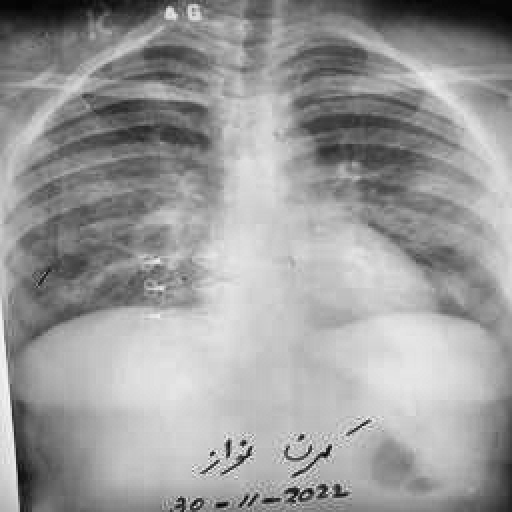
Finding: TUBERCULOSIS